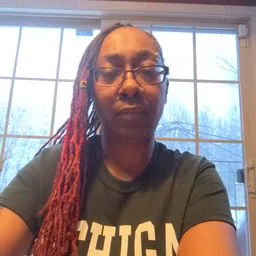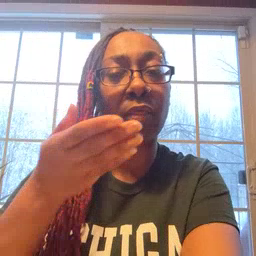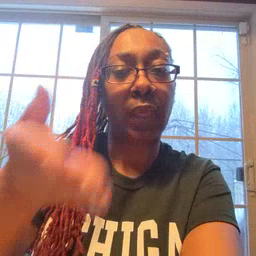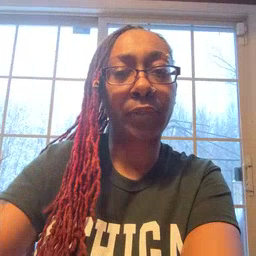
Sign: there